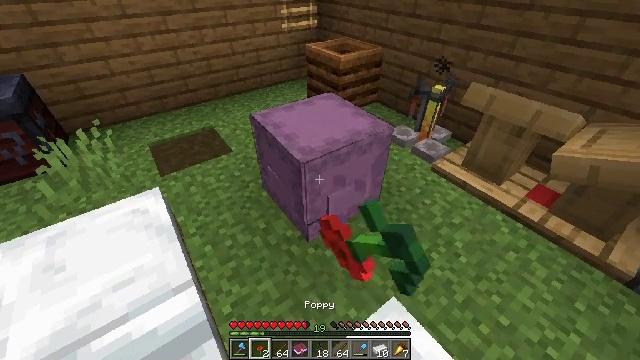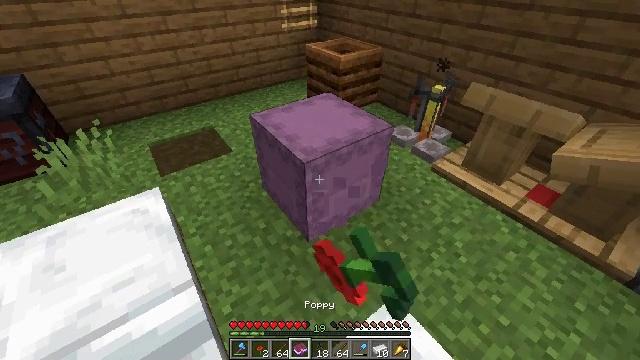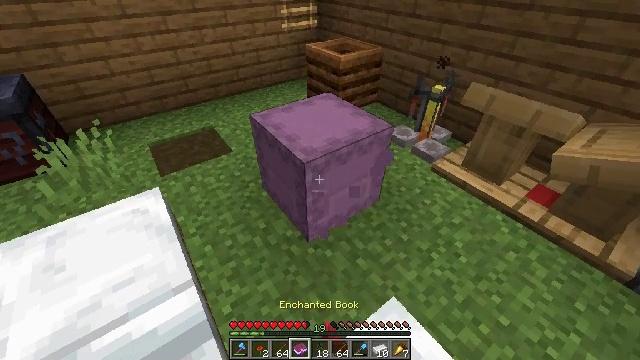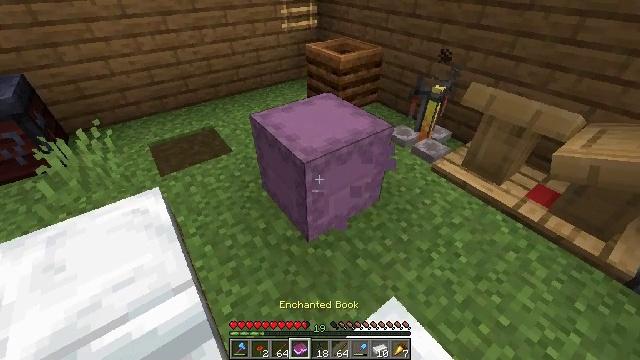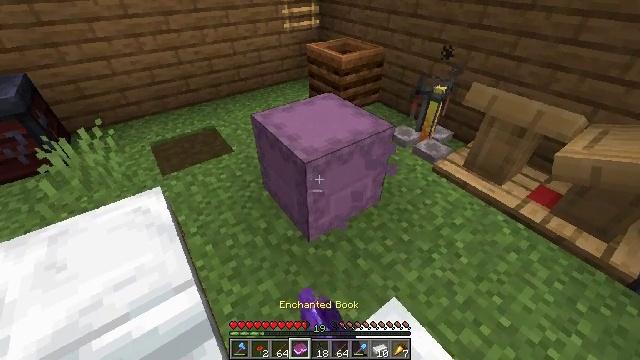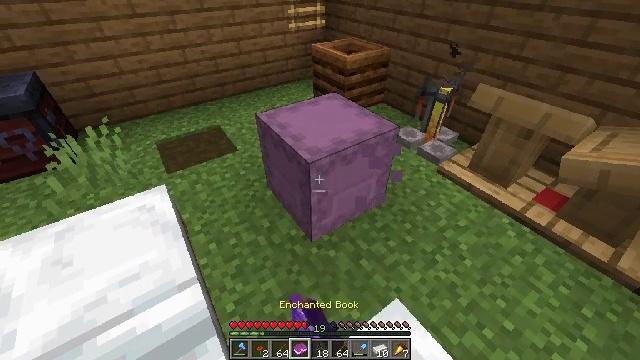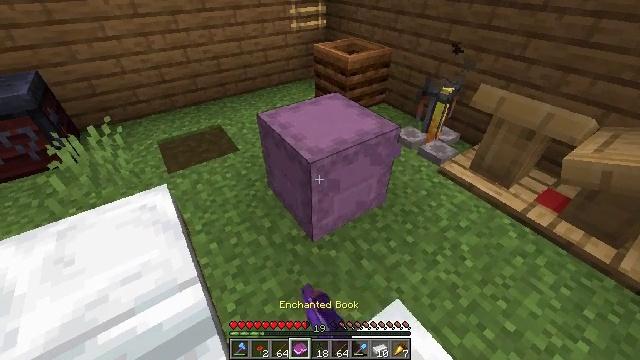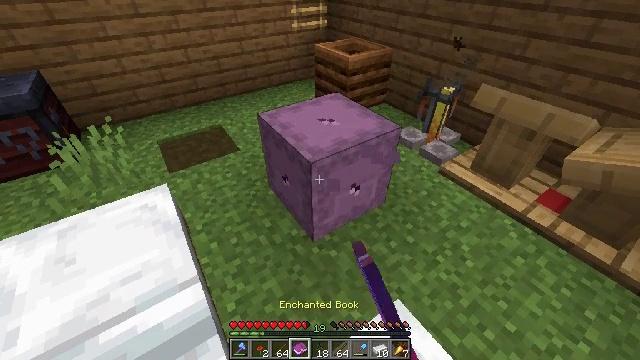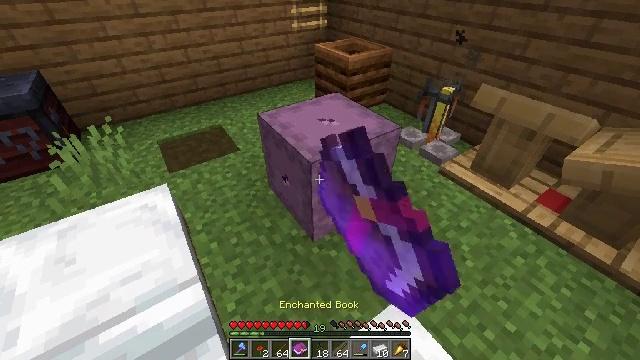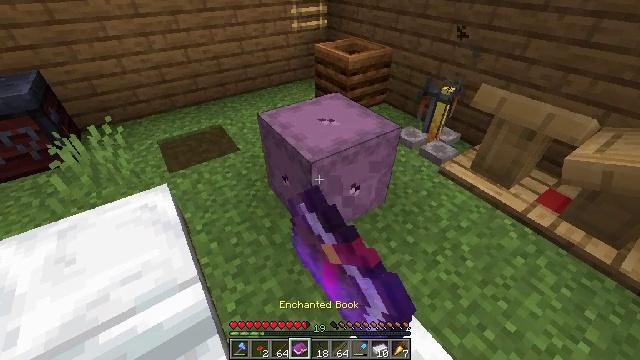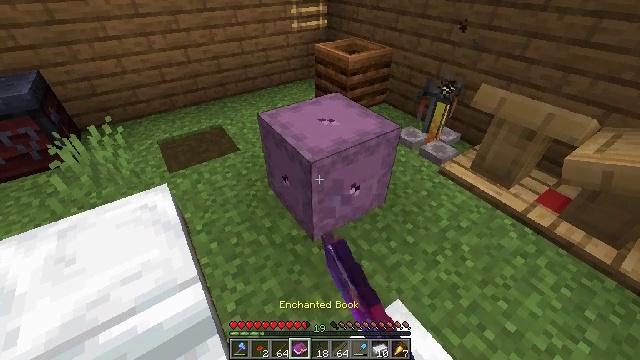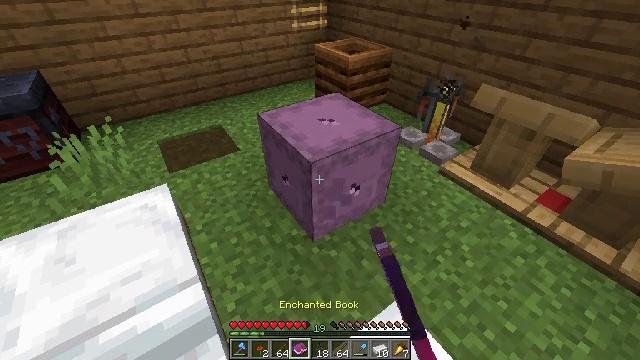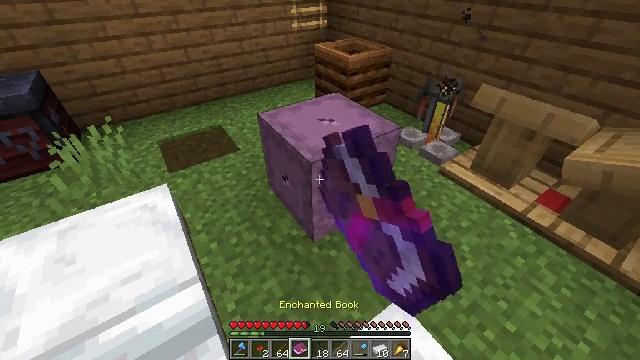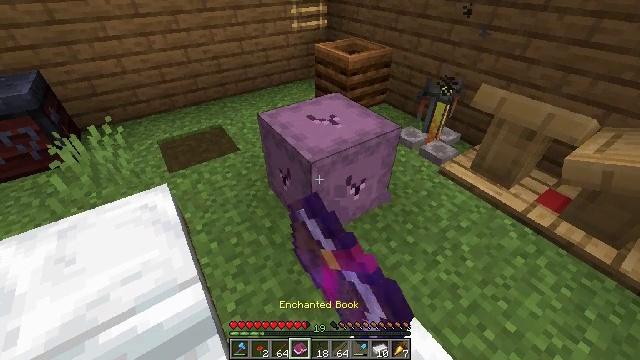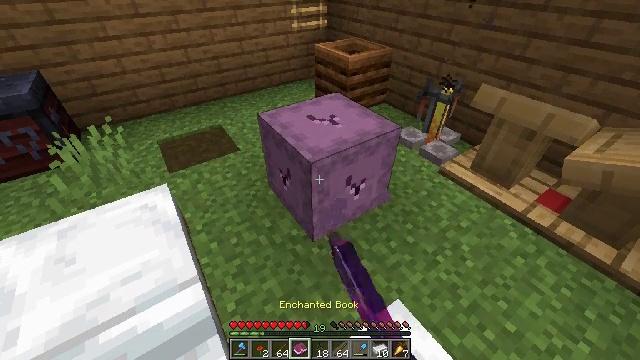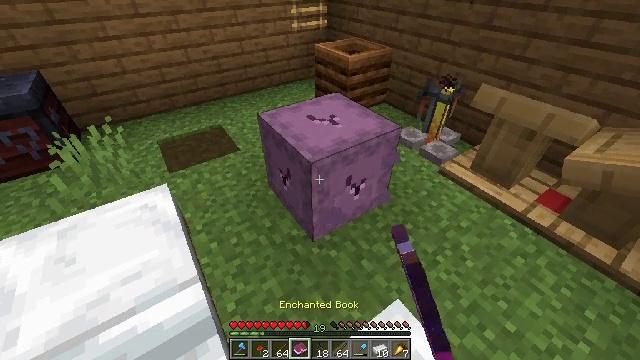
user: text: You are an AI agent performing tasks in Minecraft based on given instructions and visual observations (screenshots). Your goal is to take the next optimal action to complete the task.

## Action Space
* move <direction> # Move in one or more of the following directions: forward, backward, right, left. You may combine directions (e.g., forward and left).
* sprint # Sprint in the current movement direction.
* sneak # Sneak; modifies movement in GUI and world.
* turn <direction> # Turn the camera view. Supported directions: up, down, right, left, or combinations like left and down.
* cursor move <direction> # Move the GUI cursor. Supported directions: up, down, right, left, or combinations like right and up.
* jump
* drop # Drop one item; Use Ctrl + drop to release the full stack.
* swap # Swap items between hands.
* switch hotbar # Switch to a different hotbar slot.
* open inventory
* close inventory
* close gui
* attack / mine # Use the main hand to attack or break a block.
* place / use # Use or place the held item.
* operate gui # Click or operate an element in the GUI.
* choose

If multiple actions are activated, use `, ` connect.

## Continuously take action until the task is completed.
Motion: motion action
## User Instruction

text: Collect the shulker box to move it.
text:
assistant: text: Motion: attack / mine, switch to hotbar 4
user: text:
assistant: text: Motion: attack / mine, switch to hotbar 4
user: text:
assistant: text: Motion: attack / mine
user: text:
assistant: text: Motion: attack / mine
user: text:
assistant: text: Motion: turn left, attack / mine
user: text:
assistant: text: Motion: attack / mine
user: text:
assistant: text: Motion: attack / mine
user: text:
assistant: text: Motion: attack / mine
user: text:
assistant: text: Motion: attack / mine
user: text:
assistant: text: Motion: attack / mine, switch to hotbar 4
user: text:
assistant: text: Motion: attack / mine, switch to hotbar 4
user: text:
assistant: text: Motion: attack / mine
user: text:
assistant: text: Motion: attack / mine
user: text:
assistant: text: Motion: attack / mine
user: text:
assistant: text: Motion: attack / mine
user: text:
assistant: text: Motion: attack / mine, switch to hotbar 5
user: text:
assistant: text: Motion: attack / mine, switch to hotbar 5
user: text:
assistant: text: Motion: attack / mine, switch to hotbar 5
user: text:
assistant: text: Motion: attack / mine, switch to hotbar 5
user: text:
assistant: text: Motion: attack / mine
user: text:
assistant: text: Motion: attack / mine
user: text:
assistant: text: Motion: attack / mine
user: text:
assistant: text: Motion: attack / mine
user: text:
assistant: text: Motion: attack / mine
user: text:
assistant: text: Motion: attack / mine
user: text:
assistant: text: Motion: attack / mine
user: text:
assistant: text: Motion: attack / mine
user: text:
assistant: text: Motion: attack / mine
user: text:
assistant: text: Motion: attack / mine
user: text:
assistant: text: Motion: attack / mine